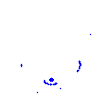
Particle: proton